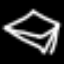
Label: diamond